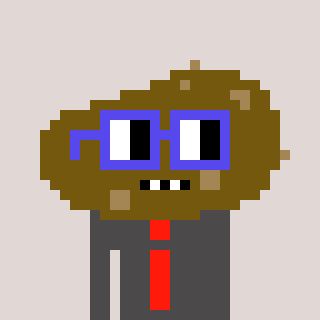
a pixel art character with square blue glasses, a potato-shaped head and a grayscale-colored body on a warm background